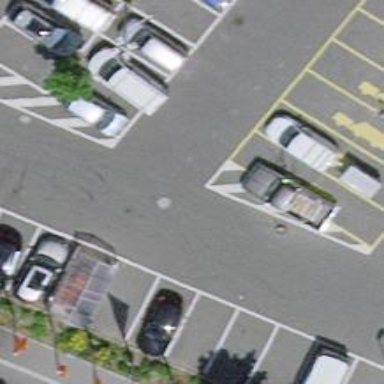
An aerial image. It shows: Parking aisle designated as service road.